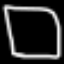
Label: square